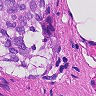
Metastatic tissue present: yes